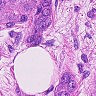
Metastatic tissue present: yes